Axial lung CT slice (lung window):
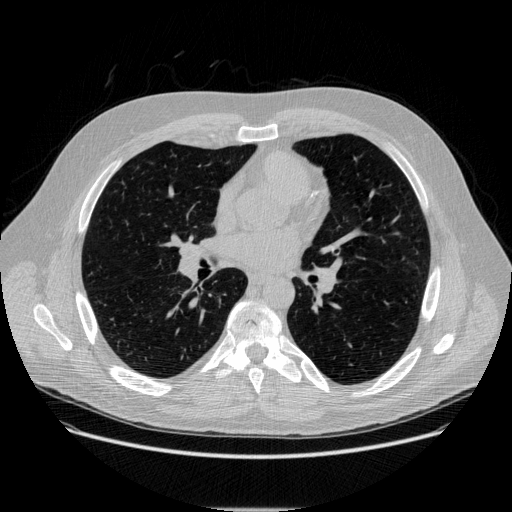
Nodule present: no